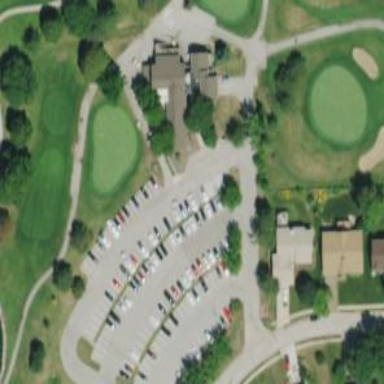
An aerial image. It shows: Well-maintained path designated for golf carts.